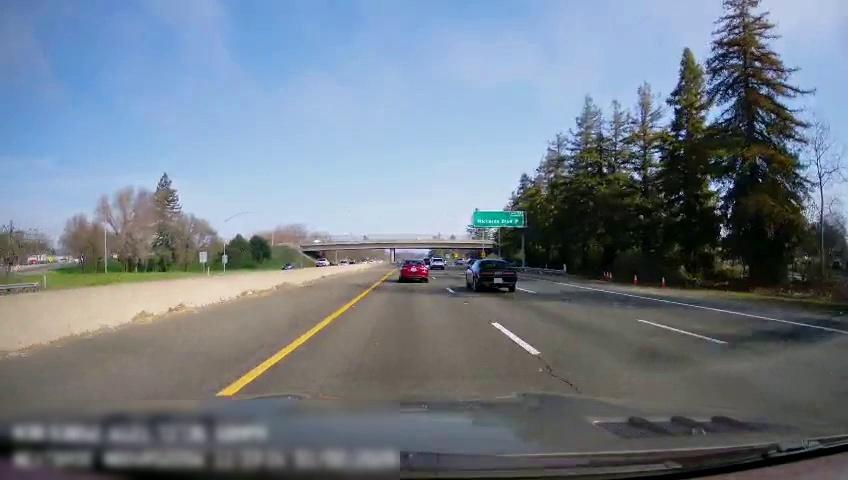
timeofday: Day
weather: Sunny
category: Drivable Space
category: Vehicles | Car
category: Vehicles | Car
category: Vehicles | Car
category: Lanes | Current Lane
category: Lanes | Current Lane
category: Lanes | Alternate Lane
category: Lanes | Alternate Lane
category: Traffic | Signs